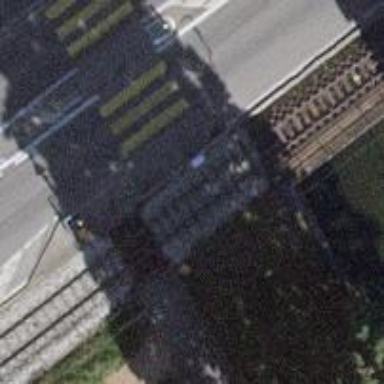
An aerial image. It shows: Railway crossing with full traffic signals.